Question: Hopefully, the image/diagram helps explain what I'm trying to do...
Been going round-and-round, nothing seems to work, this is the my most recent attempt:
'''
SELECT * FROM sessions
(
SELECT sessions.timestamp AS stimestamp
users.last_login AS ulastlogin
FROM sessions, users
WHERE sessions.user_id = users.user_id
ORDER BY sessions.timestamp DESC LIMIT 1
)
WHERE ulastlogin < stimestamp;
'''
I'd like to have a SQL query to check to make sure that users' last_login timestamps are always larger (more recent) than the actual user sessions...

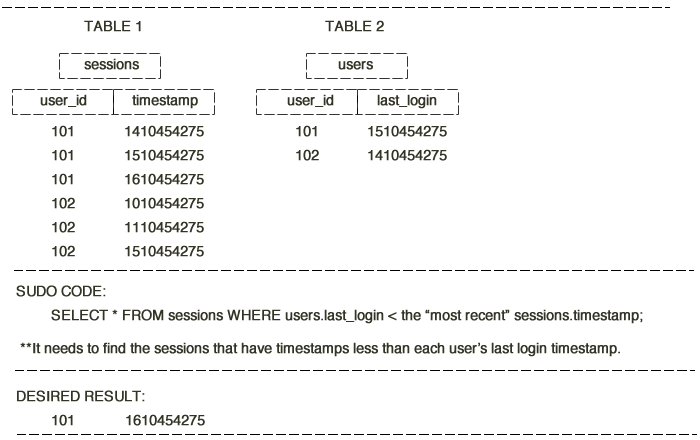
Answer: Someone at work helped me and I ended-up just using this... Thanks D.B.!!!
I did have to de-dupe in Excel, but other than that, it seemed to do the trick:
'''
SELECT * FROM users, sessions
WHERE sessions.timestamp > unix_timestamp() - 3600*24
AND users.user_id = sessions.user_id
AND users.last_login < sessions.timestamp;
'''
It grabs what I need for the last 24 hours, so I can do sub-selections by date range.